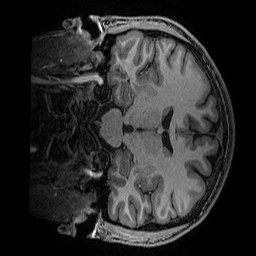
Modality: T1w
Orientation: coronal
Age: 20
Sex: female
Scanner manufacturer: ge
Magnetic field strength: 3 T
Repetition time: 0.007 s
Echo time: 0.00342 s